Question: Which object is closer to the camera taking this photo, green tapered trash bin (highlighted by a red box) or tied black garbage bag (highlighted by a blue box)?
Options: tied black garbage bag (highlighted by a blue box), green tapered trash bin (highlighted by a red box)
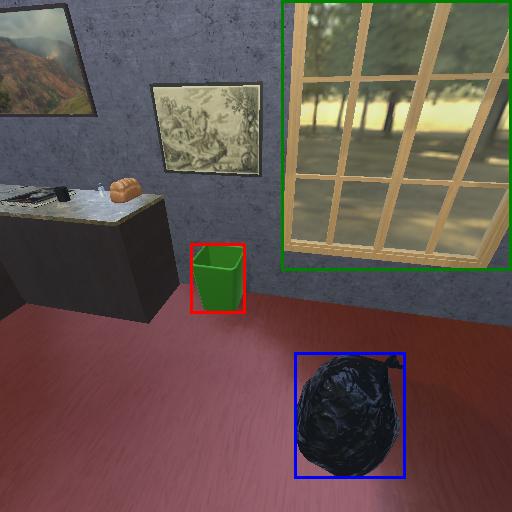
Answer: tied black garbage bag (highlighted by a blue box)